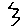
Label: zigzag